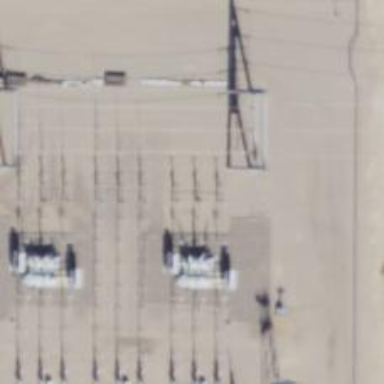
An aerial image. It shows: Switch used for power control.